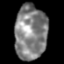
Tissue: lung
Cell type: Epithelial cells
Senescence score: 0.1402
Nuclear area (px): 1731
Mean DAPI intensity: 130.182